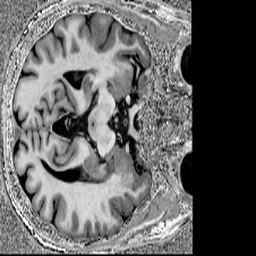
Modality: UNIT1
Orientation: axial
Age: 69
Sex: female
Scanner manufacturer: siemens
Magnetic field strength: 7 T
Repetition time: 4.3 s
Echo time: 0.00227 s